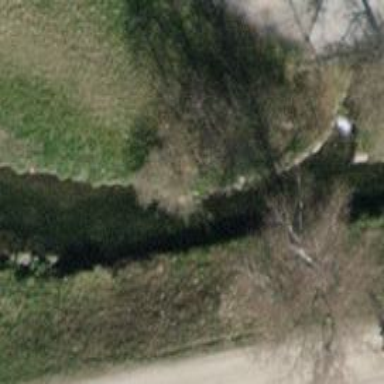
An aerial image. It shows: Culvert tunnel.